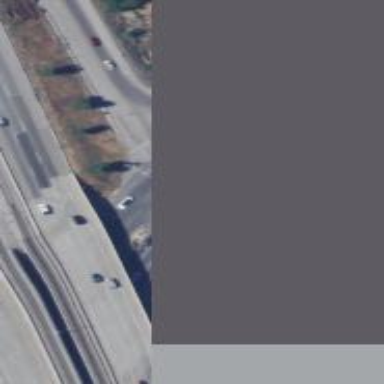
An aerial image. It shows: Solid stop line on the road marking.